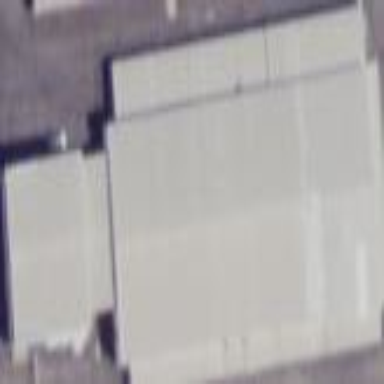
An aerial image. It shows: Storage rental shop.